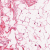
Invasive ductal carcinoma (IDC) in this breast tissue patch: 0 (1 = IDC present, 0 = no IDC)